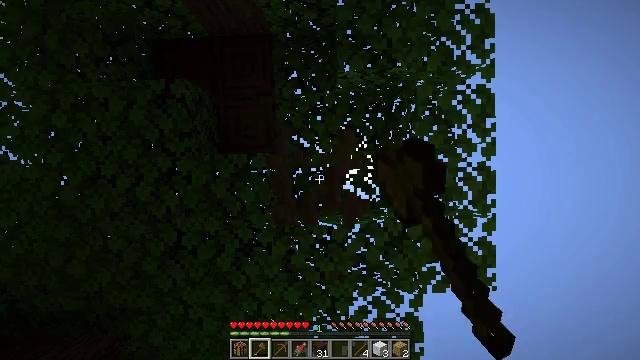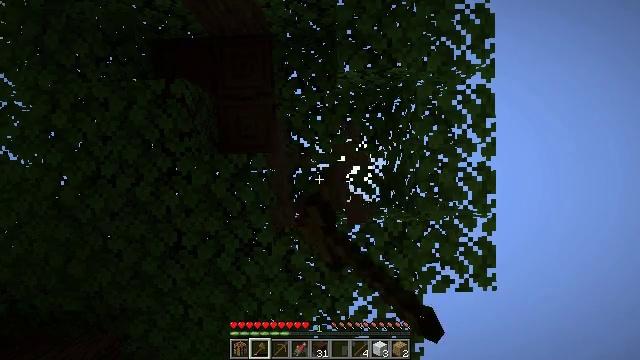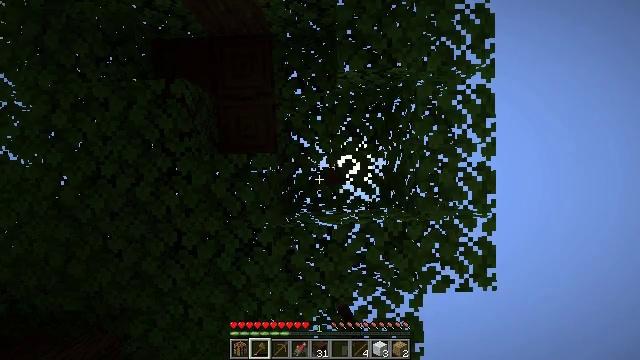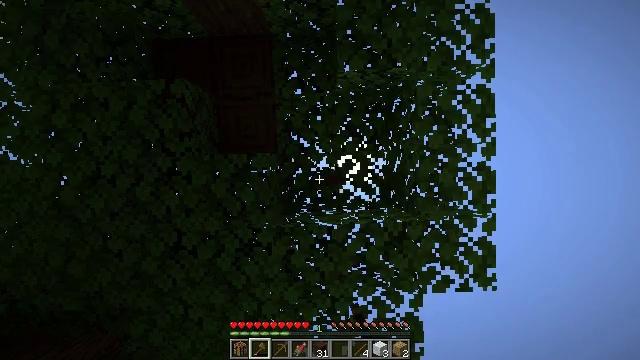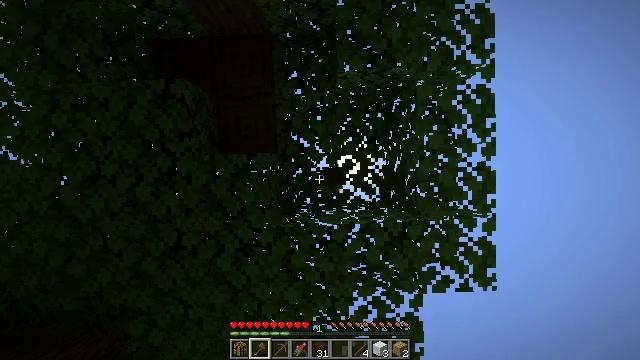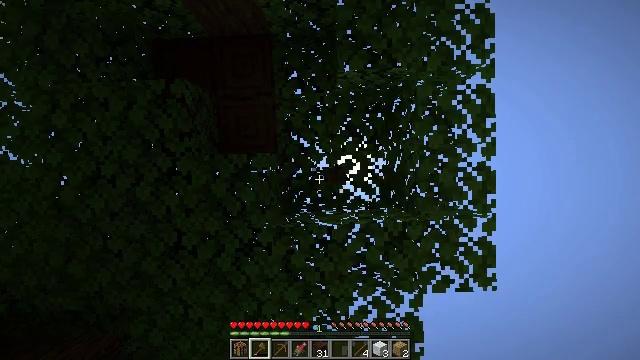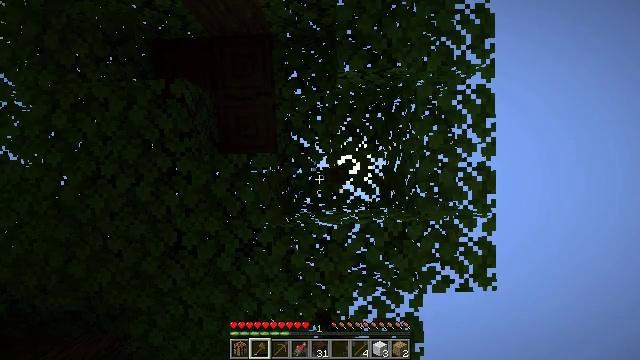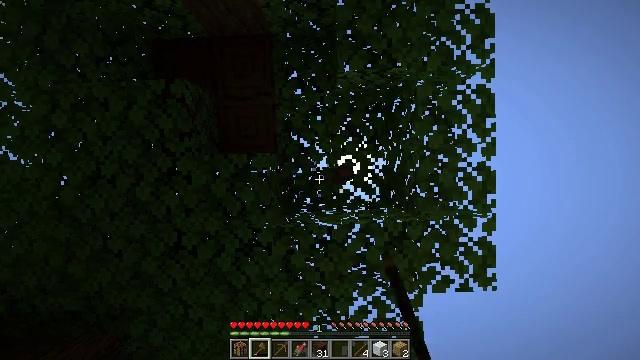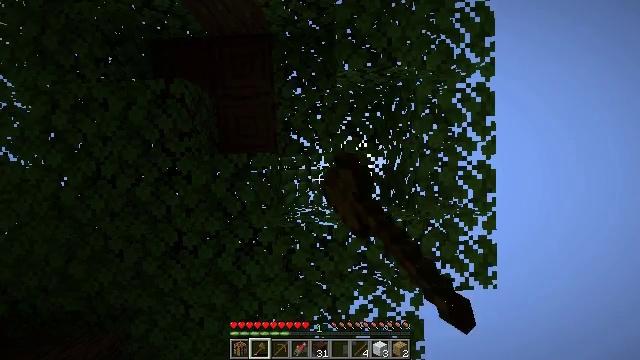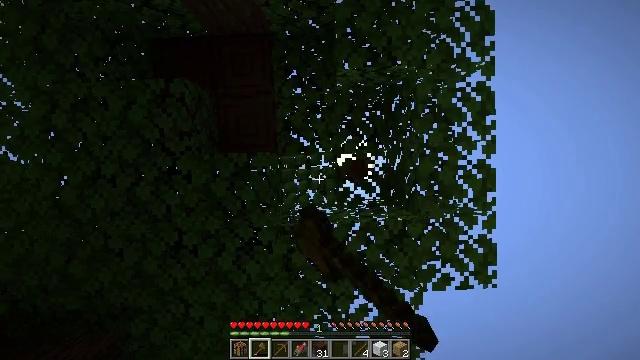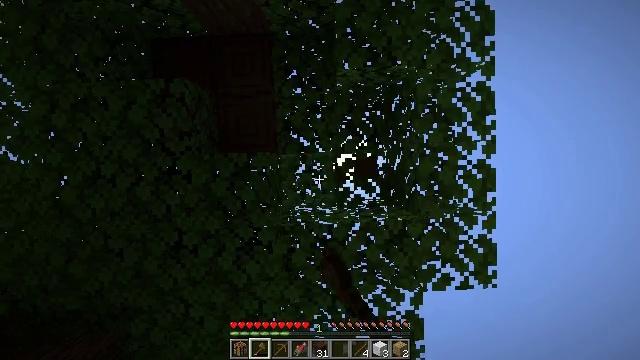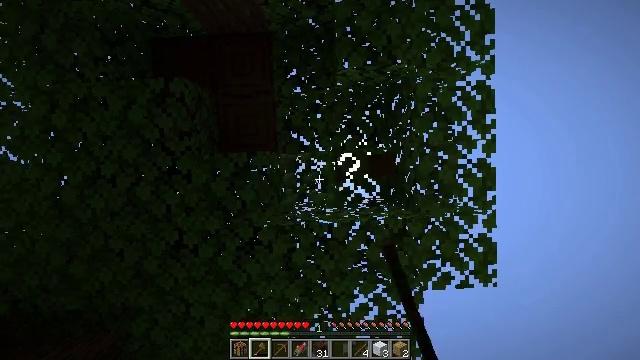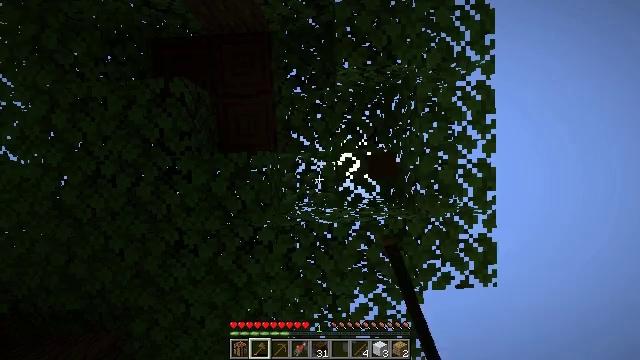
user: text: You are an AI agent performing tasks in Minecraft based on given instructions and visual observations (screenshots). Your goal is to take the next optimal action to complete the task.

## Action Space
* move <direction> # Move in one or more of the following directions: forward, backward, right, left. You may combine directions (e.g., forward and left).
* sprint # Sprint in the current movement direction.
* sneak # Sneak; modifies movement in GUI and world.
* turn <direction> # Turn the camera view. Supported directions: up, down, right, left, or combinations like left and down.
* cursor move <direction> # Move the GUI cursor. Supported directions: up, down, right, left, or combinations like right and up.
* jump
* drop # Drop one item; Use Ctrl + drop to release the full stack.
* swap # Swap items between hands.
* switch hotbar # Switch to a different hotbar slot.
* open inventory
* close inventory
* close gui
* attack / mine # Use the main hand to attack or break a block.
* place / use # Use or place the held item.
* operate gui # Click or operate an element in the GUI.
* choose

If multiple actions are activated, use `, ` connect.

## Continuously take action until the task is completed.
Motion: motion action
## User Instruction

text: Break the dark oak leaves for resources.
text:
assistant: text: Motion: attack / mine
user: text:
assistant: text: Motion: attack / mine
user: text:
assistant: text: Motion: attack / mine
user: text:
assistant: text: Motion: attack / mine
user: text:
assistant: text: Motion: attack / mine
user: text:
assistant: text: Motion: attack / mine
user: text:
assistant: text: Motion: attack / mine
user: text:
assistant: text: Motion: attack / mine
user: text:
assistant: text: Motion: attack / mine
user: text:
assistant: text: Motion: attack / mine
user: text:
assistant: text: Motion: attack / mine
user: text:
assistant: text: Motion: attack / mine
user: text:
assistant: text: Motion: attack / mine